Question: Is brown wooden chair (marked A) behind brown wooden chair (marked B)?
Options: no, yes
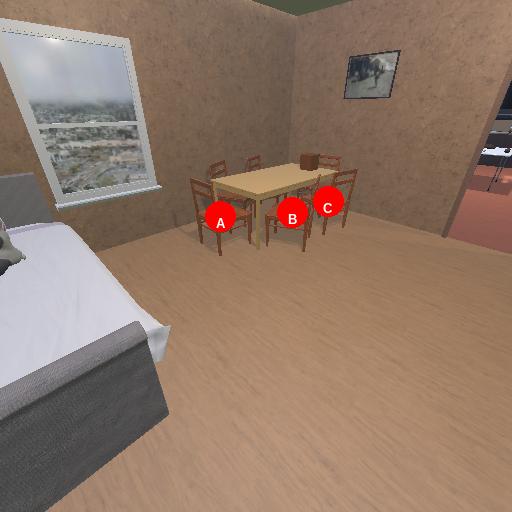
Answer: no